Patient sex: M
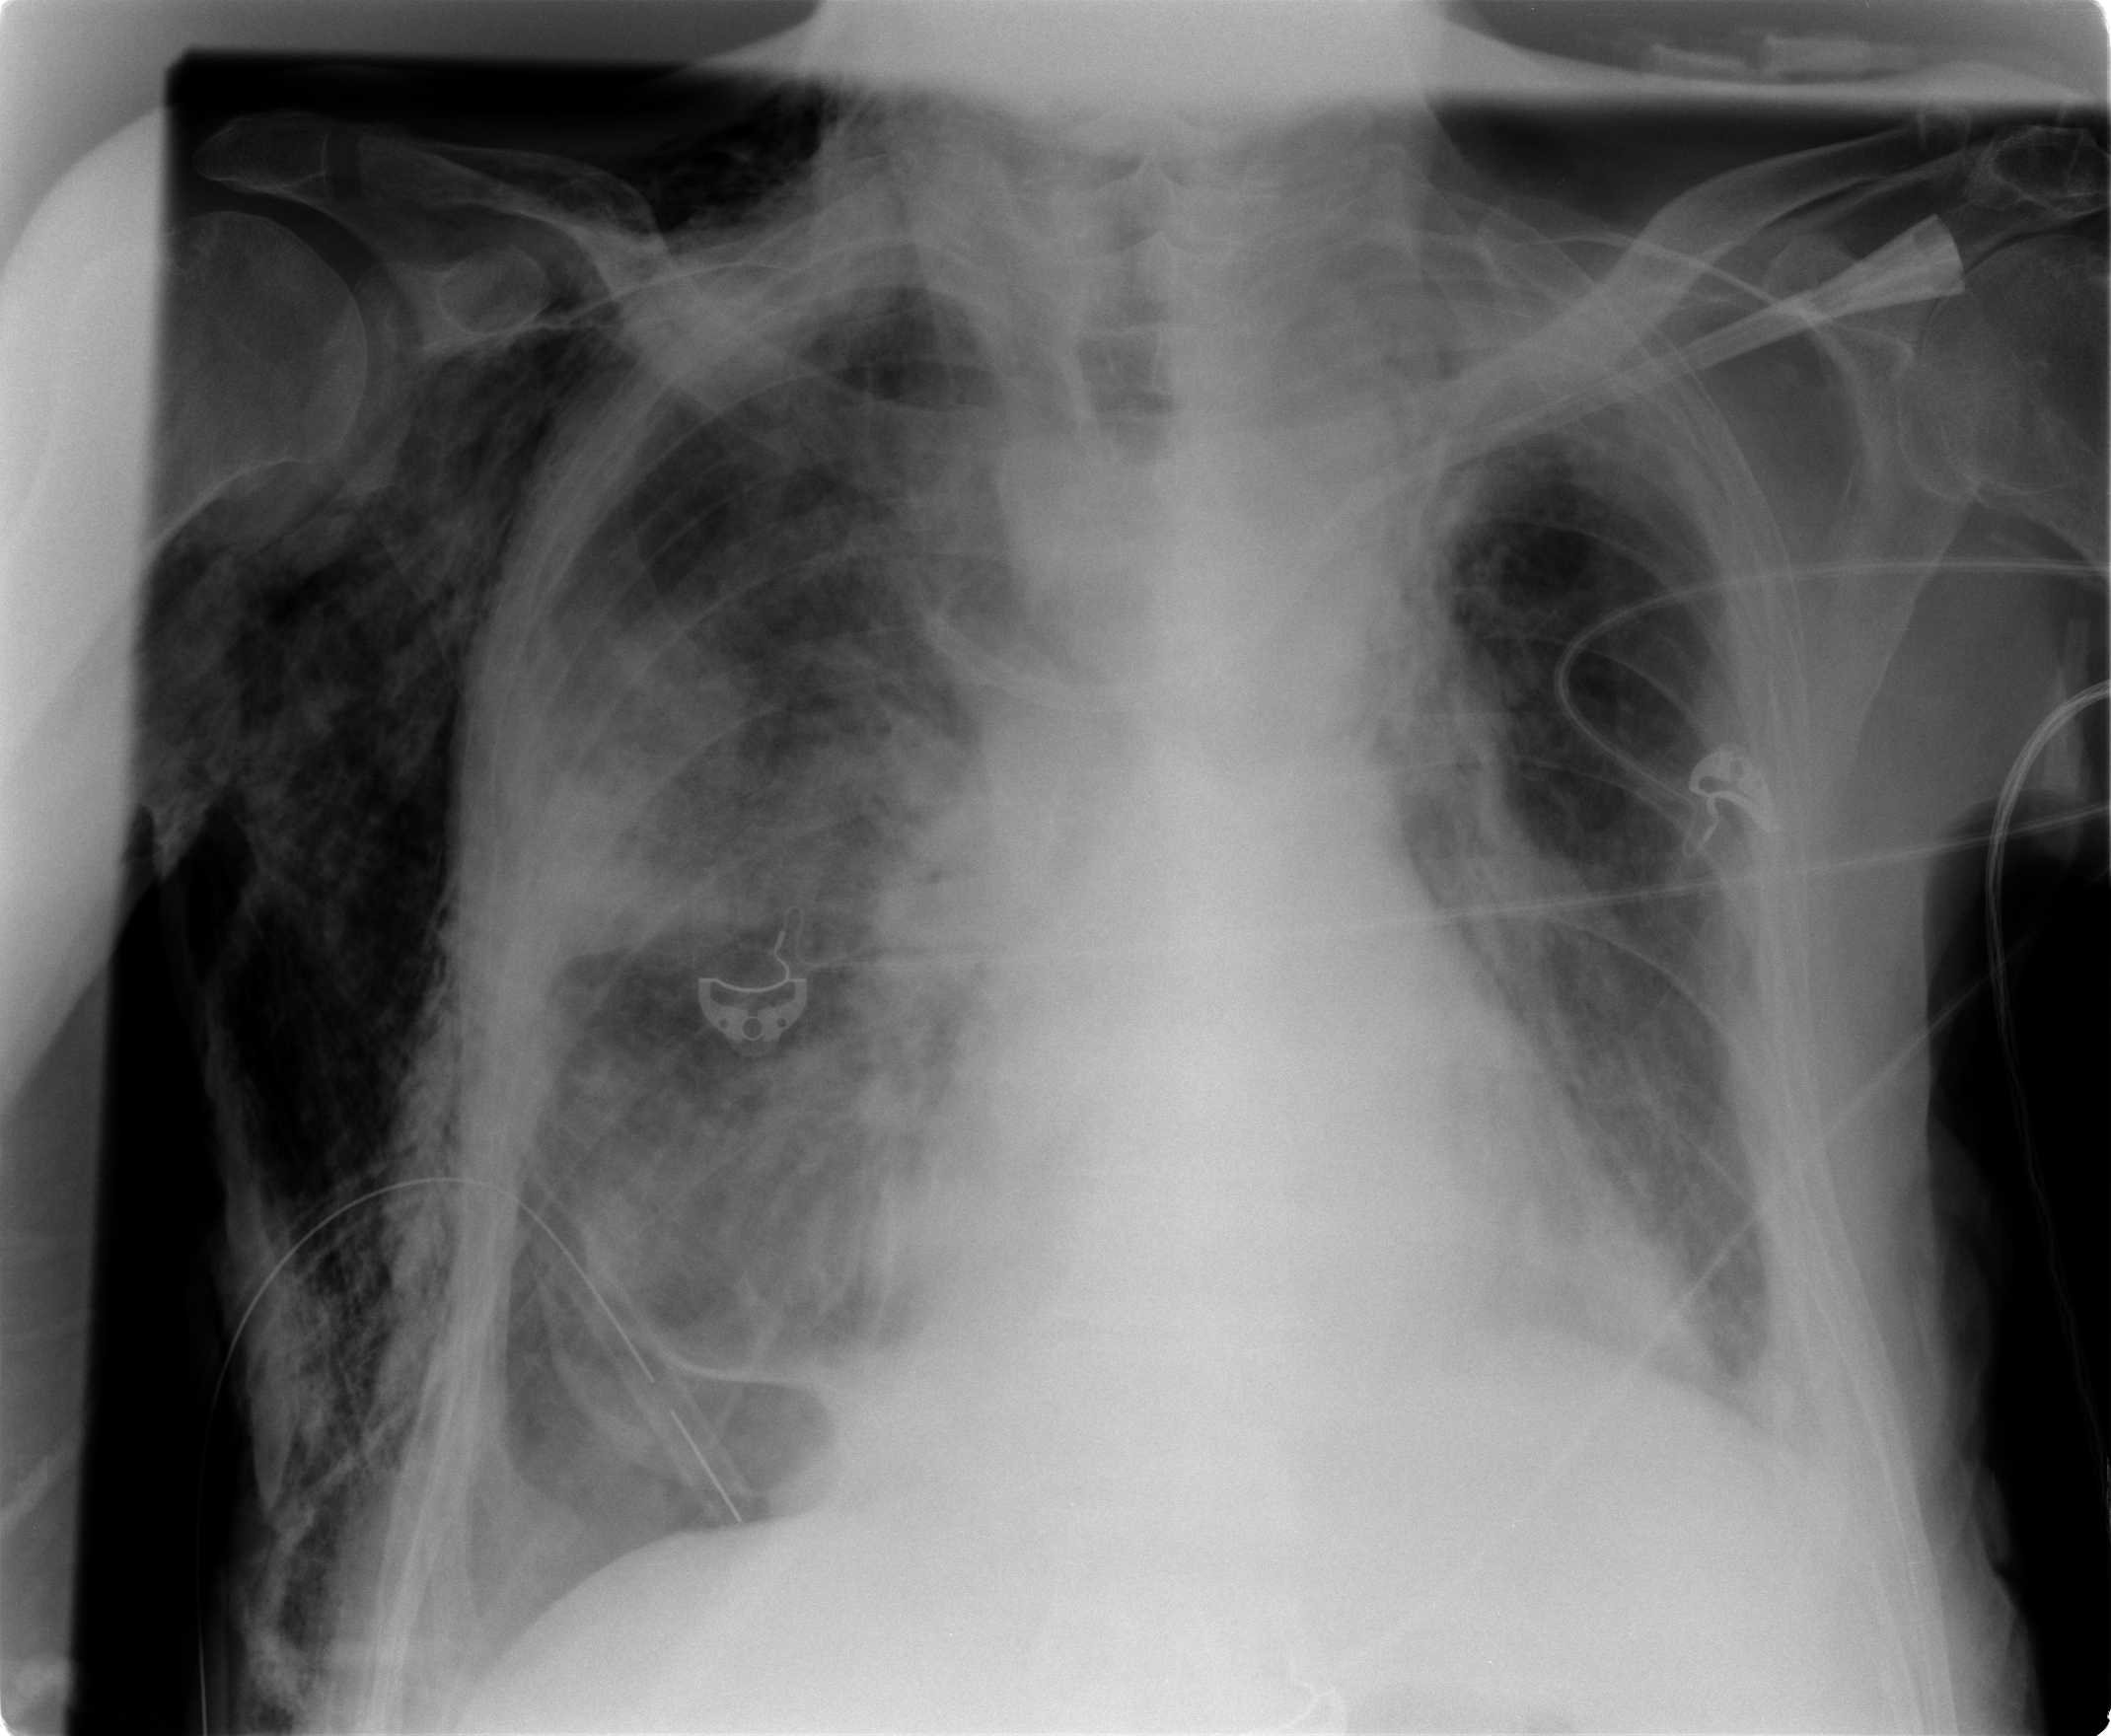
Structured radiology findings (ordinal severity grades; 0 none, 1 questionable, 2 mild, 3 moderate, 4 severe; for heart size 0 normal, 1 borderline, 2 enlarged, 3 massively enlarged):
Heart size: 1
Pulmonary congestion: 0
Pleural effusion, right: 0
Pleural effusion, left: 2
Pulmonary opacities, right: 2
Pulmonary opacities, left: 2
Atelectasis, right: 2
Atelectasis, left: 2